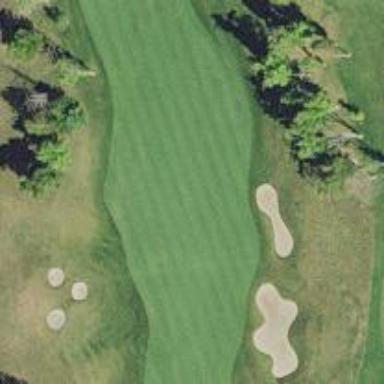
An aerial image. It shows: Golf hole.